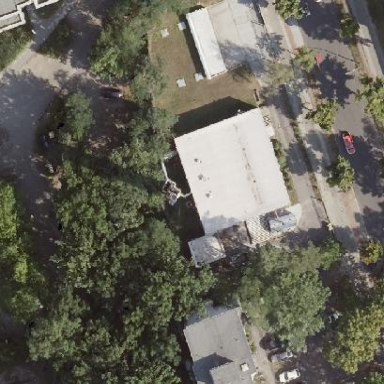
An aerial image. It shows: Service building.